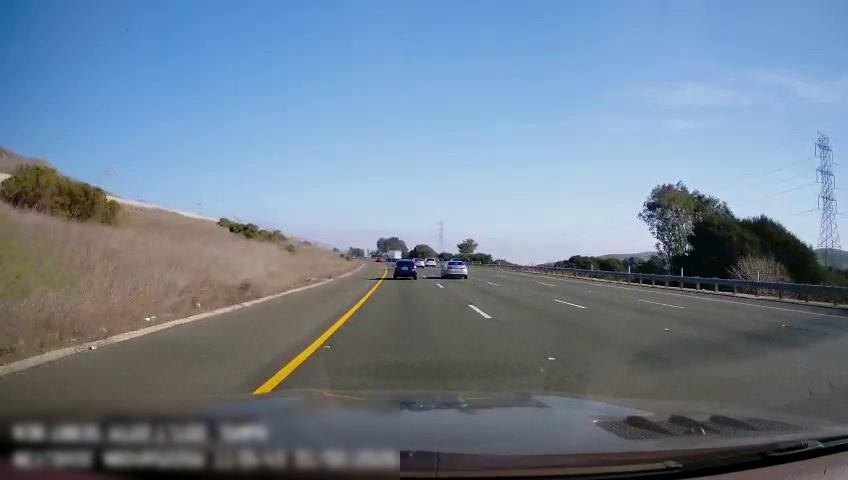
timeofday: Day
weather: Sunny
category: Drivable Space
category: Vehicles | Other LV
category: Vehicles | Car
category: Vehicles | Car
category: Vehicles | SUV
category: Vehicles | Car
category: Lanes | Current Lane
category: Lanes | Current Lane
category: Lanes | Alternate Lane
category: Lanes | Alternate Lane
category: Lanes | Alternate Lane